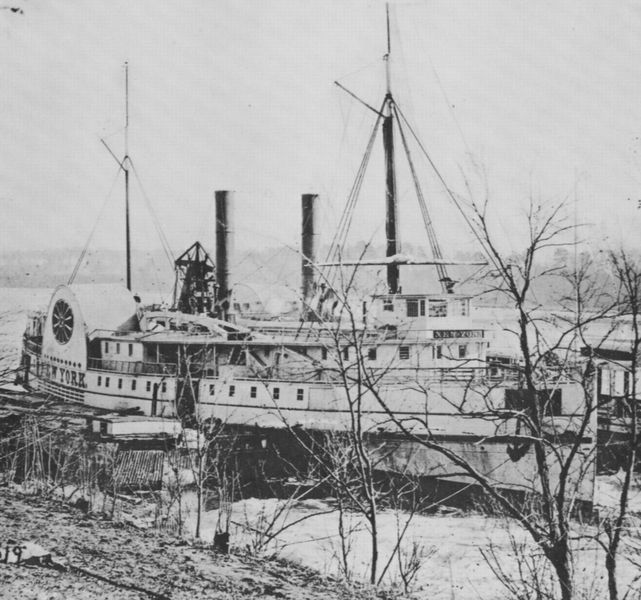
Titel: Auf Austauschgefangene wartend
Künstler: Mathew B. Brady
Schlagwörter: baum, himmel, meer, wasser, weiß, bäume, fluss, see, ufer, äste, fenster, grau, schwarz, eis, gras, schnee, blass, tot, bild, ferne, kalt, zweige, büsche, gewässer, rauch, sträucher, england, boot, kahn, kamin, kamine, schornstein, schiff, segel, süden, mast, trocken, gebirge, schornsteine, kahl, winter, amerika, bug, hafen, rad, anleger, masten, dampf, dampfer, dampfschiff, pier, raddampfer, reling, steg, stämme, hoch, anlegen, takelage, taue, foto, fotografie, photographie, flusslandschaft, schwarz-weiss, schlamm, photo, kiel, eiss, zahl, fähre, kapitän, usa, anker, deck, aufnahme, anlegestelle, heck, elbe, dock, dampfboot, angelegt, winte, reeling, amazonas, luken, new york, südamerika, wintereinbruch, depression, photographi, turbine, plantagen, schaufelrad, hudson, new, mississippi, york, schaufelräder, rehling, schaufeldampfer, backbord, backboard, us, 19, swarz, 1885, general slocum, flussdampfer, fäjre, wiiese, mississippi-dampfer, dampferrad